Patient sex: M
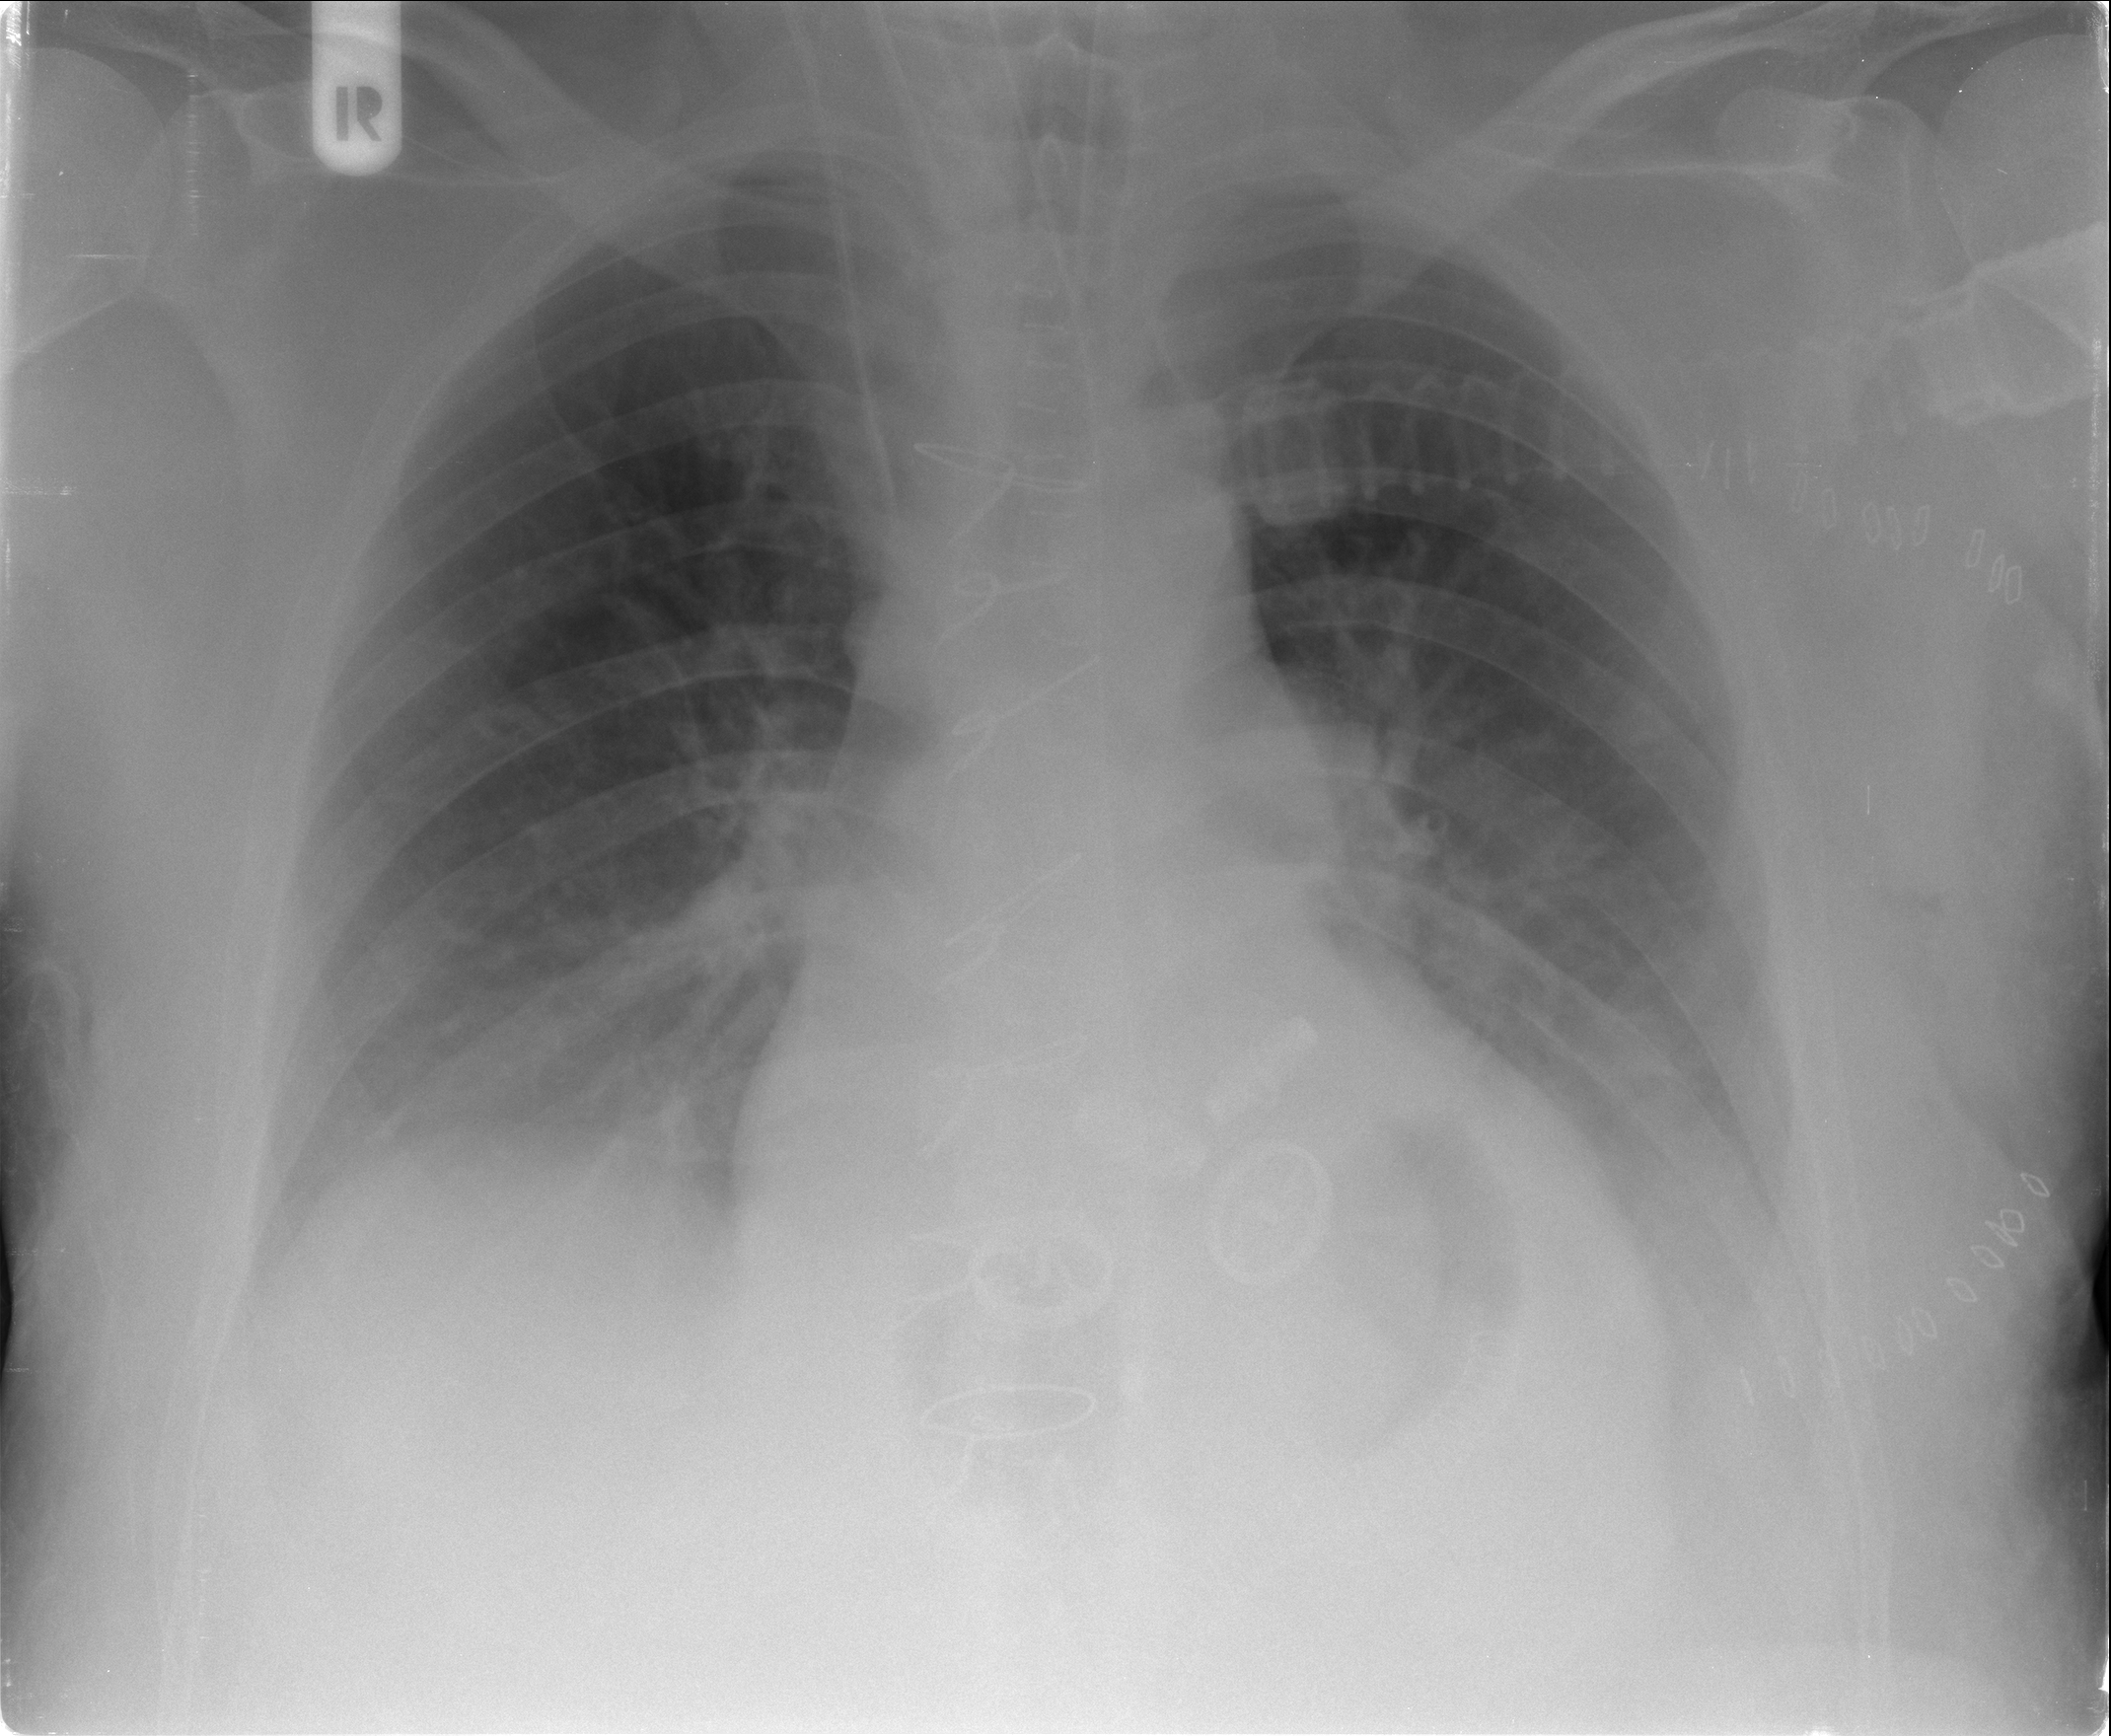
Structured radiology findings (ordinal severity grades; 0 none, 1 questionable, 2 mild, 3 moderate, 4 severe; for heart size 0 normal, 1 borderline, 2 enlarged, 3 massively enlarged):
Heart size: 2
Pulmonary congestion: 2
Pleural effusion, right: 1
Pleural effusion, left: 2
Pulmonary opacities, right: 0
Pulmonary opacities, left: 0
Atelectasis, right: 2
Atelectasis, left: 2